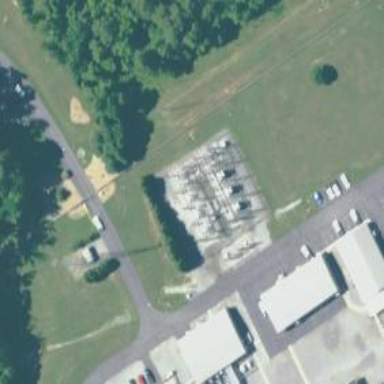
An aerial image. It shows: Industrial substation surrounded by fence.